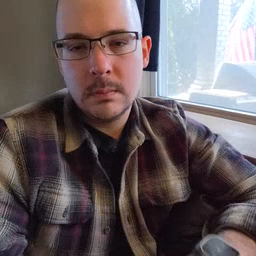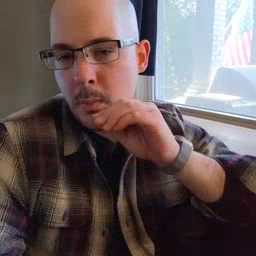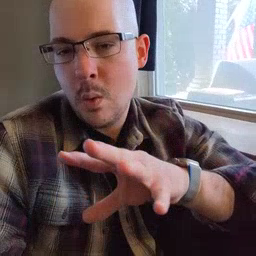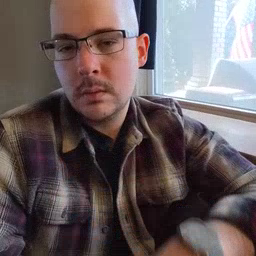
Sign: blow